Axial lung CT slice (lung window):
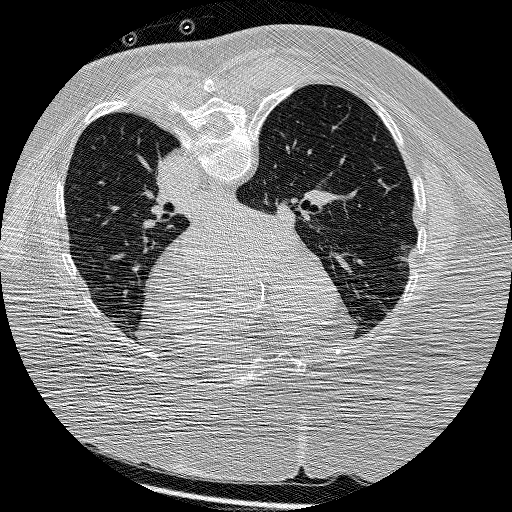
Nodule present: no